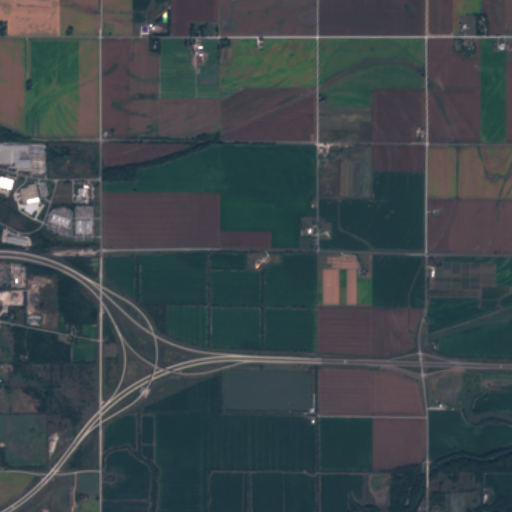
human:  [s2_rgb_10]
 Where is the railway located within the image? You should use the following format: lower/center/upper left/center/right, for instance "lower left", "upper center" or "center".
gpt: The railway is located in the upper of the image.
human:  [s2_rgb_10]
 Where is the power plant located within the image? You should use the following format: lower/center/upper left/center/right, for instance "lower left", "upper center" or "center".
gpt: There is no power plant in the image.